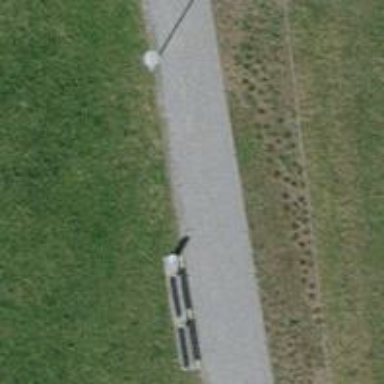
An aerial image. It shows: Brown bench.